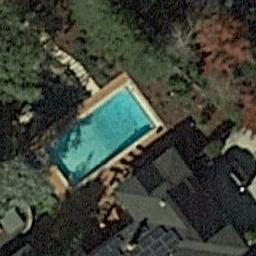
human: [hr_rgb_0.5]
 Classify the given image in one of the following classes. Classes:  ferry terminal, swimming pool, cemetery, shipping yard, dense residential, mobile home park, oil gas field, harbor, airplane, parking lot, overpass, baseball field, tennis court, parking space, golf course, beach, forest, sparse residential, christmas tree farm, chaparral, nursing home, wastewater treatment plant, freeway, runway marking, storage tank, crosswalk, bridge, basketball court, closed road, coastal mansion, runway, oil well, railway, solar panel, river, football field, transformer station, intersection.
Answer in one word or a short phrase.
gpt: swimming pool